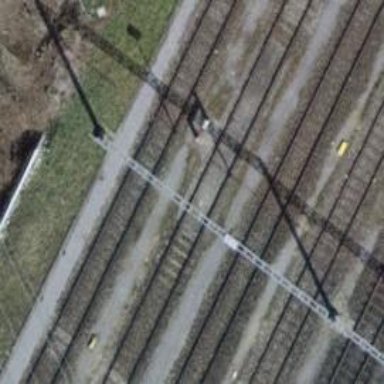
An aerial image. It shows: Railway siding with one electrified track and contact line for powering the train.